Question: I am running different Python scripts in Linux and I want to see how much time these scripts, I wonder if there is a command in Bash or in Python it doesn't depend to echo or print to the screen how much time it took to run the command. Thanks in advance.
'''
import subprocess
command = ['sudo', '-S', 'iwlist', 'wlan0', 'scan']
output = subprocess.Popen(command, stdout=subprocess.PIPE).stdout.read()
data = []
for cell_item in output.split("Cell"):
data_item = []
for line in cell_item.split("
"):
if any(item in line for item in ["ESSID", "Quality", "Pairwise"]):
data_item.append(line.strip())
if data_item:
data.append(data_item)
print data
'''

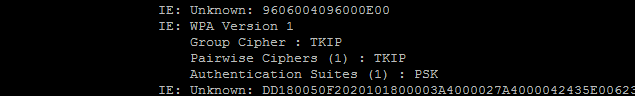
Answer: So based on the comments, the question appears to be "how can I retroactively see how long my previous commands took?" The answer is simple:
Python does not automatically time itself when it's running code, and all 'import time' will do is give you access to functions to do the timing yourself. If you ever want to know how long something takes, you have to explicitly say so before the fact. After the code is run, I can't think of anything that will go back and determine how long it took to run. I believe you're going to have to do all of your timing again, sorry to say.